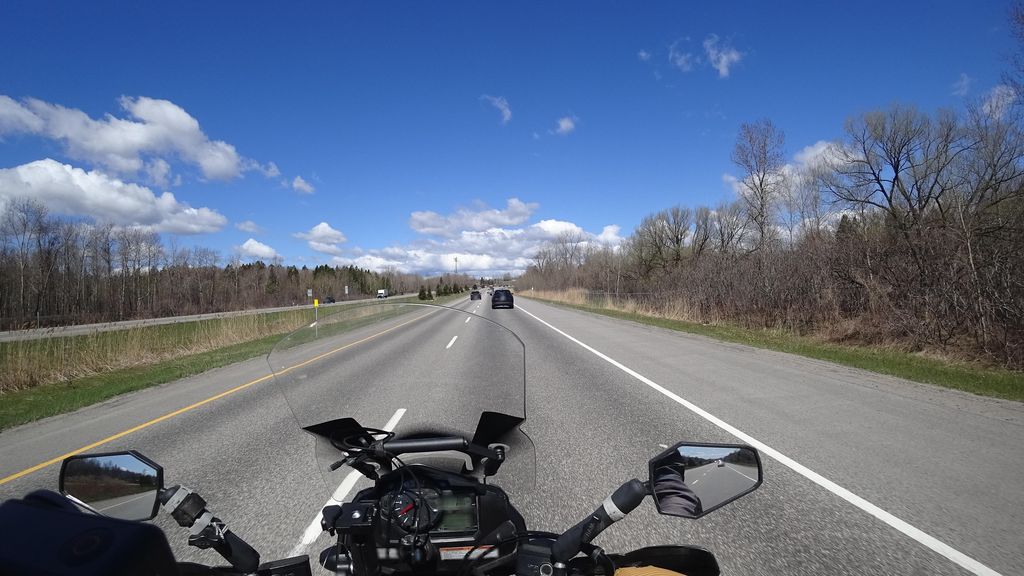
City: quebec_city